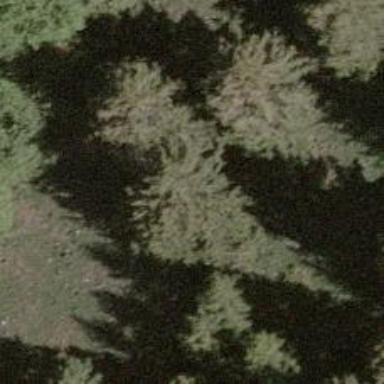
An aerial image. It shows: Single tag "natural: tree."